Question: I have been trying to figure this out for a couple of days now but I haven't been able to figure out what my problem is.
So I am using cocos2d with chipmunk-spaceManager to create my game. So what I am doing is creating 4 cpShapes that are attached to one cpBody and attaching them to a CCSprite. Here is my code.
'''
- (id) helmetInit:(Game*)game {
cpShape *helmet_1;
cpShape *helmet_2;
cpShape *helmet_3;
cpShape *reference = [game.spaceManager addCircleAt:cpvzero mass:STATIC_MASS radius:2];
helmet_1 = [game.spaceManager addCircleToBody:reference->body radius:20 offset:cpv(-5, 2)];
helmet_2 = [game.spaceManager addCircleToBody:reference->body radius:8 offset:cpv(16, -14)];
helmet_3 = [game.spaceManager addCircleToBody:reference->body radius:8 offset:cpv(8, -14)];
reference->group = 1;
// helmet_1->group = 1;
// helmet_2->group = 1;
// helmet_3->group = 1;
[self initWithFile:@"Helmet.png"];
[self setShape:reference];
//[self setBody:reference->body];
self.spaceManager = game.spaceManager;
self.autoFreeShapeAndBody = YES;
gameScreenSize = game.contentSize;
return self;
}
'''
So my problem is the only time that I get any collisions is if one of my other shapes in my game collide with the (reference shape) which is the shape that is created with the body that all the shapes are sharing. If I understand the way chipmunk works, doesn't every shape have collisions, because the other shapes are like there not even there. Other shapes pass right through them until they collide with the reference shape which is the only shape that has any collisions right now. Am I doing something wrong or do I not understand the way chipmunk works?
Here is a screenshot of the 4 shapes that I have created.
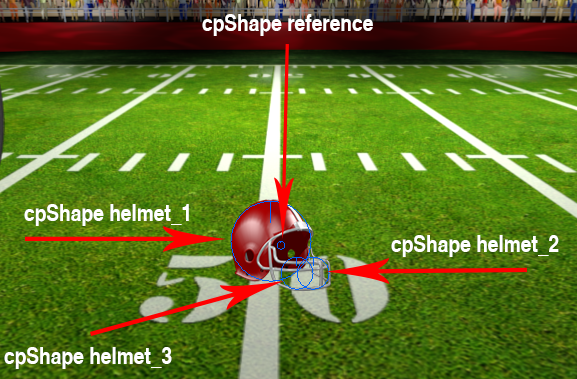
Answer: Ok, with a lot of frustration I have finally figured out my problem. I was moving a static shape after the chipmunk space had begun simulating. So I fixed it by setting 'smgr.rehashStaticEveryStep = YES;'